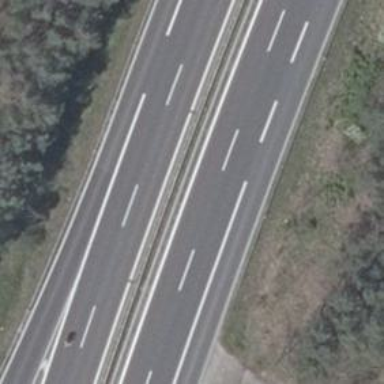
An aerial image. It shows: Trunk highway designated as motorroad.